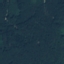
Label: Forest